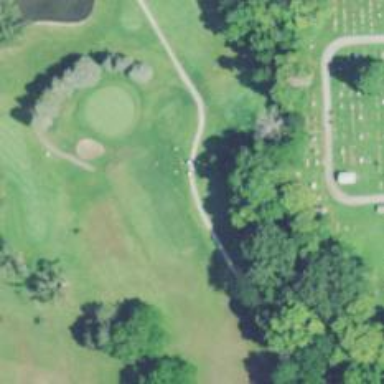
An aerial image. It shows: Pathway for golfing.